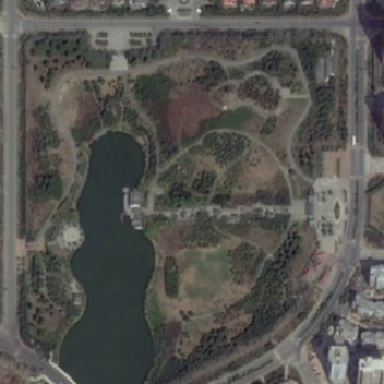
Some roads are around the park with green plants and ponds .